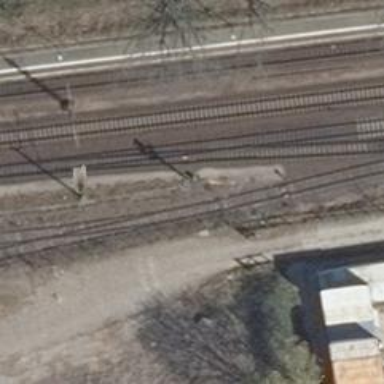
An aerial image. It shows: Disused railway yard.